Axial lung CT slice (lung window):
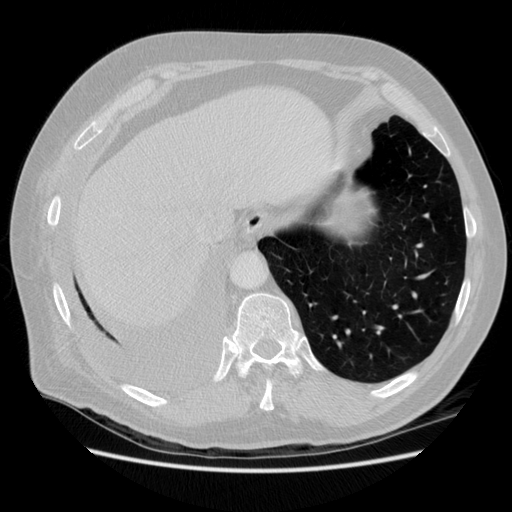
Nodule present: no